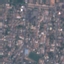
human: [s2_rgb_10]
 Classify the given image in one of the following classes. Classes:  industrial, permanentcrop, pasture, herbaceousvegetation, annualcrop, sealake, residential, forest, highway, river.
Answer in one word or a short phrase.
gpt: Residential